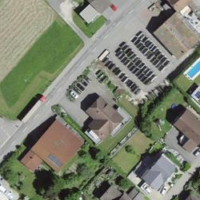
EUNIS habitat code: 54
Species observed at this site:
Cardamine heptaphylla